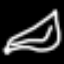
Label: leaf